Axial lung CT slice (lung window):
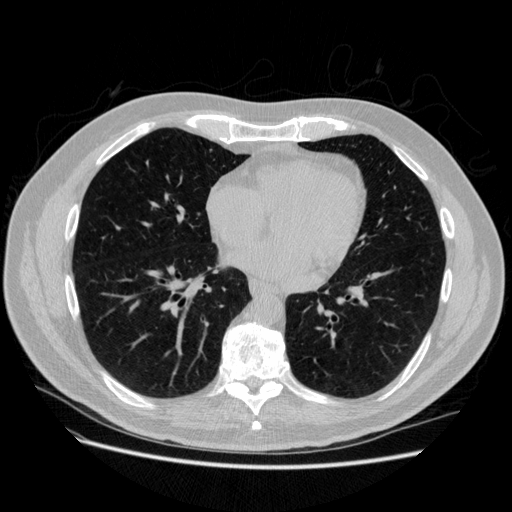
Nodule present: no